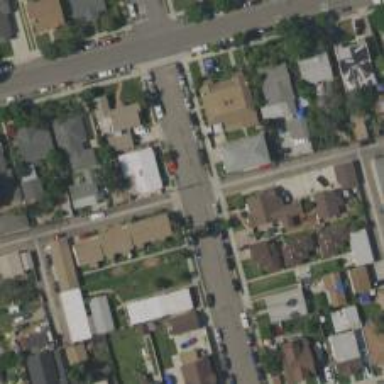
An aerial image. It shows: Alley classified as service road.